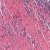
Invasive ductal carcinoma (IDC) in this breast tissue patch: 1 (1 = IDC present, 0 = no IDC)